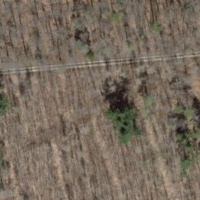
EUNIS habitat code: 41
Species observed at this site:
Lathyrus vernus